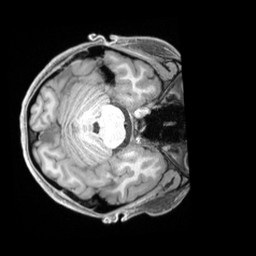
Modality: T1w
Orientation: axial
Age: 23
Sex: female
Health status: ill
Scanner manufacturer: siemens
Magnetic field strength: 3 T
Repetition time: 2.2 s
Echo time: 0.00218 s